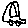
Label: car